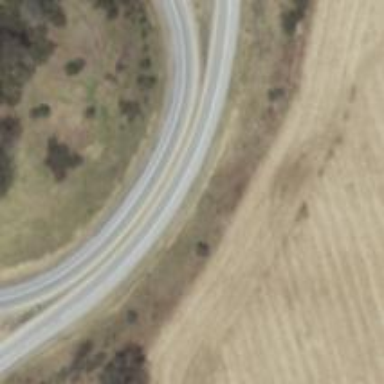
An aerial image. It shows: Trunk link highway.